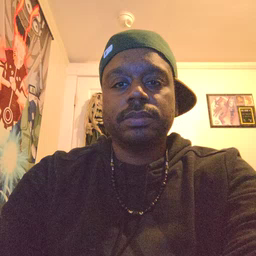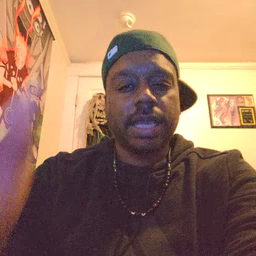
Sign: hair